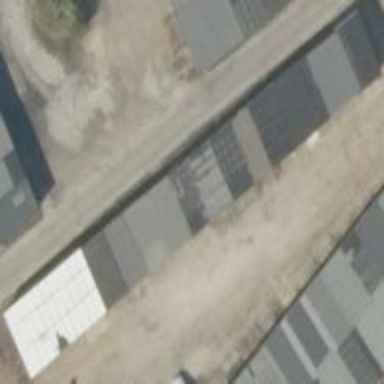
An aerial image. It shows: Group of garages.